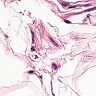
Metastatic tissue present: no